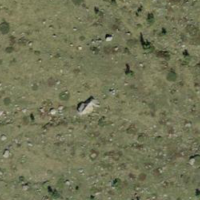
EUNIS habitat code: 23
Species observed at this site:
Vaccinium myrtillus